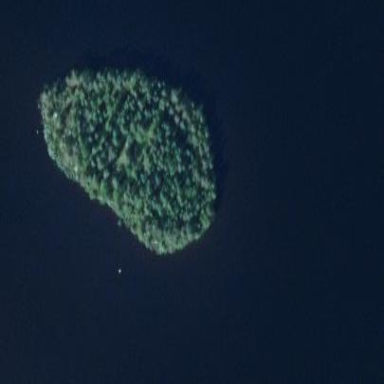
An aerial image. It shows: Islet.